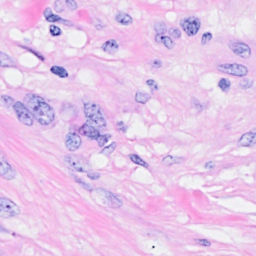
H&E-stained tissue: Breast